Field crop: maize
Growth stage: 2
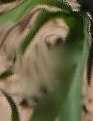
Species: maize